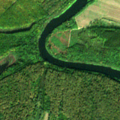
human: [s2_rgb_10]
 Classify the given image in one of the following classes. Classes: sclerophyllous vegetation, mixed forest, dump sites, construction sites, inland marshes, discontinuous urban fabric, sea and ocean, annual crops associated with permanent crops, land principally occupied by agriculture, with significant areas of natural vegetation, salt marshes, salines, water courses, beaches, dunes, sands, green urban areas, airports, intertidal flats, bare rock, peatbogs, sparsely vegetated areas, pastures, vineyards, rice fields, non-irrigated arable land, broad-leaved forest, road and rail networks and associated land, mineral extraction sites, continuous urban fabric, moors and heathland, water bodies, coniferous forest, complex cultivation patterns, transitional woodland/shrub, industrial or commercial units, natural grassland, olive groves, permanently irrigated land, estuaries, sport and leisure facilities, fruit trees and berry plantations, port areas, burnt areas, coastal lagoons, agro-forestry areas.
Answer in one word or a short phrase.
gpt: non-irrigated arable land, broad-leaved forest, transitional woodland/shrub, water courses, water bodies